Interaction volume radius: 10 \u00c5
Interaction volume height: 10 \u00c5
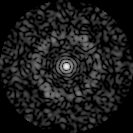
Disorder parameter: 0.759